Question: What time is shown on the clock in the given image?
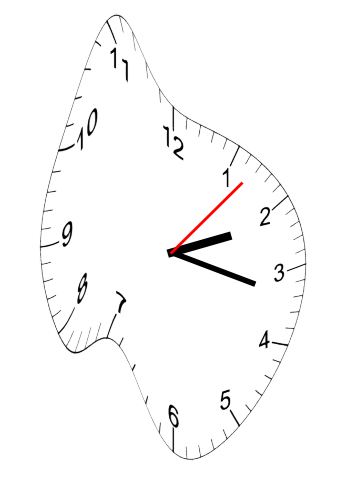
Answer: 02:17:07